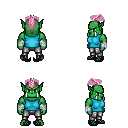
a pixel art fantasy rpg character, male body template, orc, green skin, teal sleeveless shirt, metal pants, pink short mohawk hairstyle, white cloth bandages, ghillies, four views (front, back, left, right), 2x2 character sprite sheet, small pixel art, hard edges, no anti-aliasing